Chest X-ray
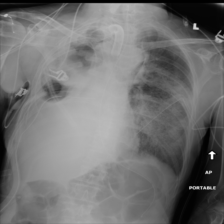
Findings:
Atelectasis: negative
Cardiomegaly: negative
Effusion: negative
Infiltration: negative
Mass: negative
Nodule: negative
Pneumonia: negative
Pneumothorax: negative
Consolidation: negative
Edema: positive
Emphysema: negative
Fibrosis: negative
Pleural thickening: negative
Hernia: negative